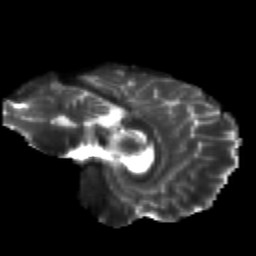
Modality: T2w
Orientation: sagittal
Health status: healthy
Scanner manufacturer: siemens
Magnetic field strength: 3 T
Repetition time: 12 s
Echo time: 0.092 s